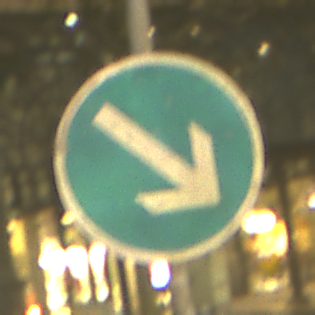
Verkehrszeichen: VorgeschriebeneVorbeifahrtRechts
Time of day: Night
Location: Outdoor (Urban)
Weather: Overcast
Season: NotSpecified
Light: Artificial